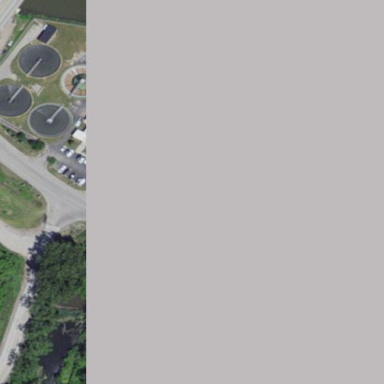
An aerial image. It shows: View of wastewater plant.